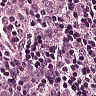
Metastatic tissue present: yes